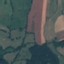
Label: Pasture